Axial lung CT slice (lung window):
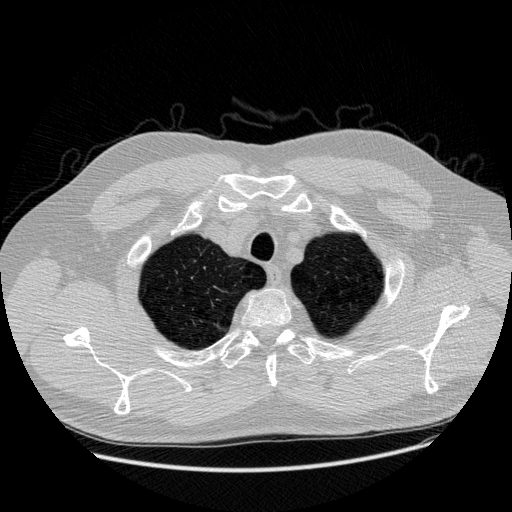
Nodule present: no